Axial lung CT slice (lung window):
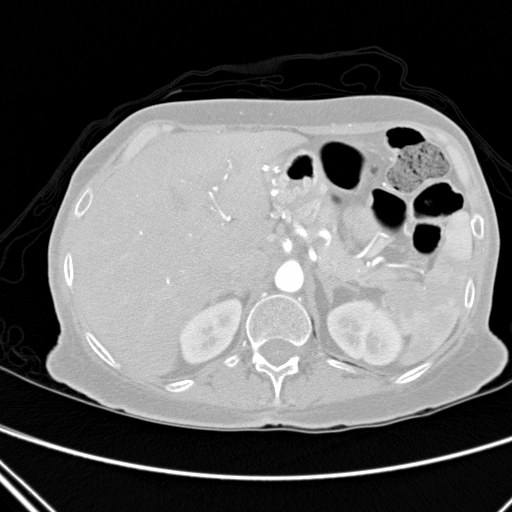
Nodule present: no